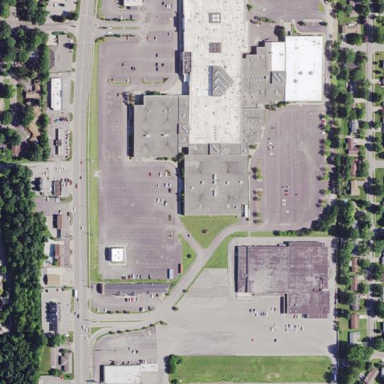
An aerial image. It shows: Retail area.